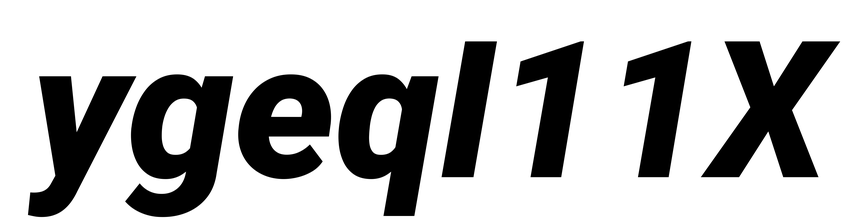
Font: Roboto-Italic_Black_Italic